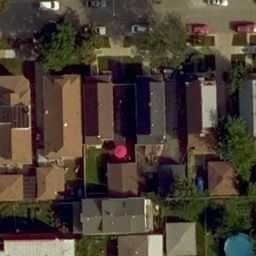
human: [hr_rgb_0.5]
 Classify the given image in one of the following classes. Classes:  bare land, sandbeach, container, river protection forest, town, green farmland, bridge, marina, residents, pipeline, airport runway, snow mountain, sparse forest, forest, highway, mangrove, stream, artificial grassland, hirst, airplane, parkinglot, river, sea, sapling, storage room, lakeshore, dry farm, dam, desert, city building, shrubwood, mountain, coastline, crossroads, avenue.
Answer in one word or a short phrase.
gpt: residents